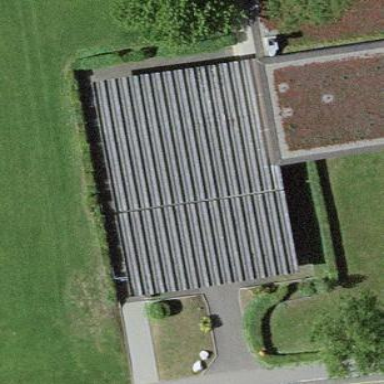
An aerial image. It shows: Bicycle parking area located on the roof of building.